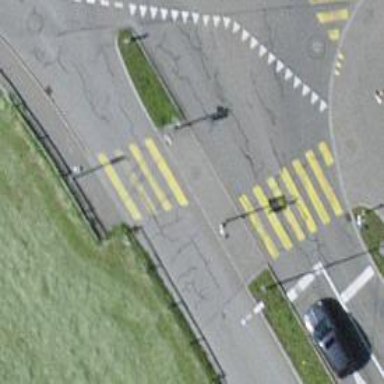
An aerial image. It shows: Crossing with traffic signals.